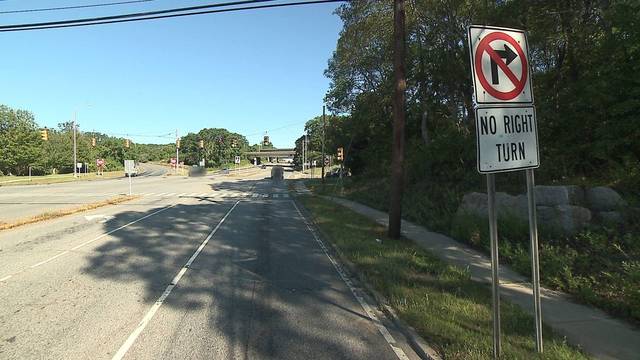
Region: United States
Coordinates: 41.363, -72.066